Question: Something is wrong with this <URL>:

I'm assuming the letters are suppose to show horizontally:
'''
All A P
'''
And I know something is wrong because whatever letter(s) come after A are unclickable. A user can only click "All" or "A", I only have two users in this pagination, let's call them "Anthony" & "Paul".
'''
class UsersController < ApplicationController
def index
@users, @alphaParams = User.all.alpha_paginate(params[:letter]){|user| user.name}
end
...
end
'''
'''
<%= alphabetical_paginate @alphaParams %>
<div id="pagination_table">
<%= render @users %>
</div>
'''
'''
Rails.application.config.assets.version = '1.0'
Rails.application.config.assets.precompile += %w( stat.js )
Rails.application.config.assets.precompile += %w( habit.js )
Rails.application.config.assets.precompile += %w( alphabetical_paginate.js )
'''
What do you think the cause is? Please don't hesitate to ask for further code or clarification.
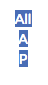
Answer: Added CSS class
'''
def index
@users, @alphaParams = User.alpha_paginate(params[:letter], {:pagination_class => "pagination-centered"}){|user| user.name}
end
'''
CSS
'''
.pagination-centered {
li {
display: inline;
padding: 6px 12px;
background-color: white;
border: 1px solid #ddd;
margin-left: -1px;
a {
color: #446CB3;
}
}
li.active {
background-color: #446CB3;
}
}
'''